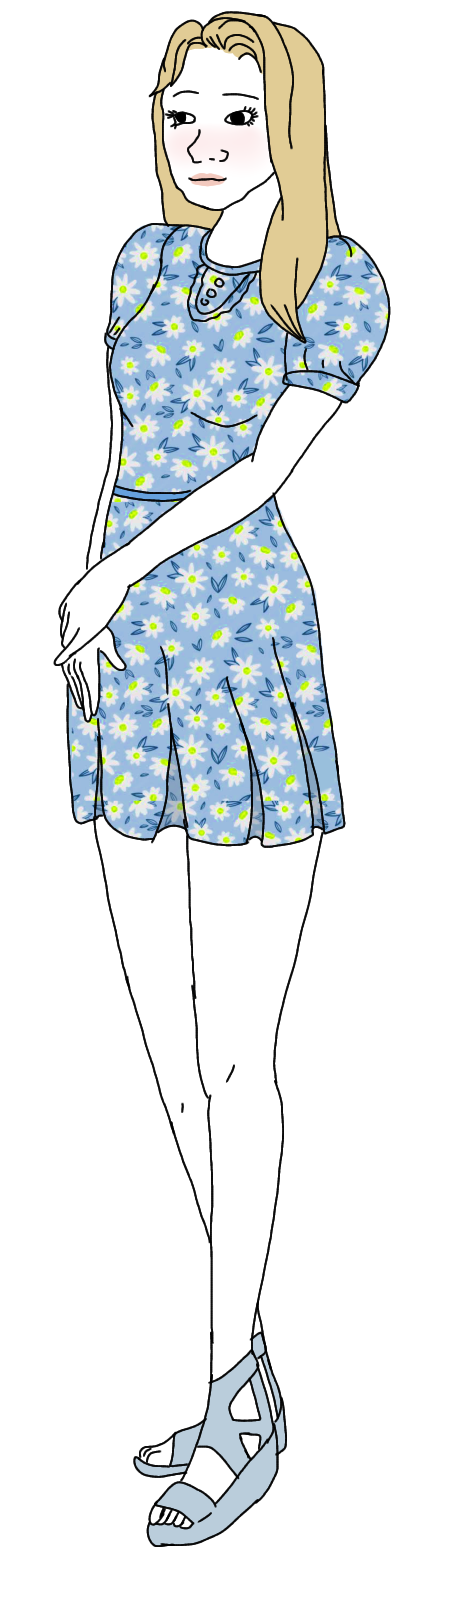
Label: 5_Trad_Wife